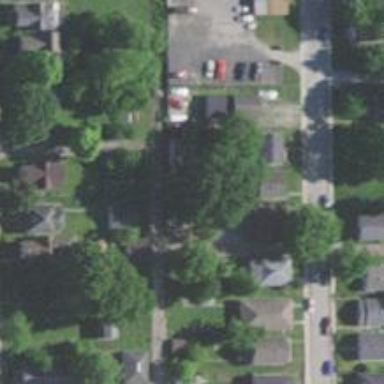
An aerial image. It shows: Alleyway designated as service road.